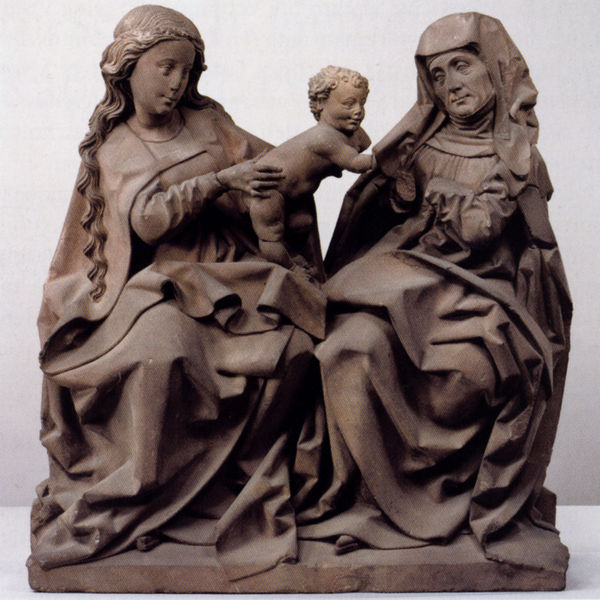
Titel: Anna Selbdritt
Standort: Berlin
Institution: Staatliche Museen, Skulpturensammlung
Schlagwörter: fuß, hand, nackt, dreieck, frauen, mädchen, sitzen, frau, haar, holz, kleid, blick, schleier, tuch, rock, alt, jung, alte, augen, falten, sockel, stehen, stein, wind, kirche, figur, gewand, haare, stoff, drei, kind, mutter, gotik, locken, skulptur, statue, füße, baby, figuren, festhalten, bildhauerei, faltenwurf, plastik, steinmetz, schoß, berlin, knabe, jungfrau, nonne, diagonal, sandstein, christus, jesus, pieta, kin, elisabeth, heilige, heilig, maria, madonna, oma, anbetung, heiland, christentum, anna, joseph, marienbild, großmutter, jesuskind, terrakotta, visitatio, skulpturengruppe, anna selbdritt, selbdritt, hl. anna, knitterfalten, gr+ündwald, vererhrung